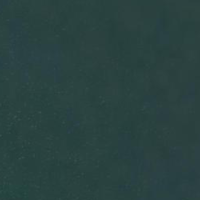
EUNIS habitat code: 14
Species observed at this site:
Tachybaptus ruficollis
Ichthyaetus melanocephalus
Podiceps cristatus
Actitis hypoleucos
Fulica atra
Anas crecca
Alcedo atthis
Anas platyrhynchos
Alopochen aegyptiaca
Ixobrychus minutus
Aythya fuligula
Tadorna tadorna
Gallinago gallinago
Calidris alpina
Chroicocephalus ridibundus
Phalacrocorax carbo
Larus michahellis
Cygnus olor
Gallinula chloropus
Ardea alba
Mareca strepera
Mareca sibilatrix
Tringa glareola
Sterna hirundo
Anser anser